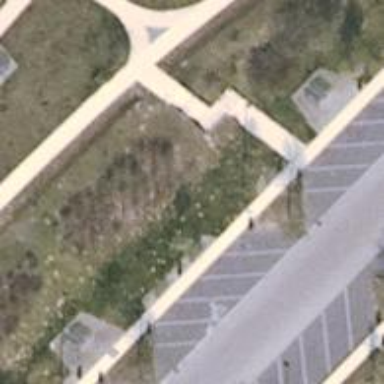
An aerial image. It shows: Footway.